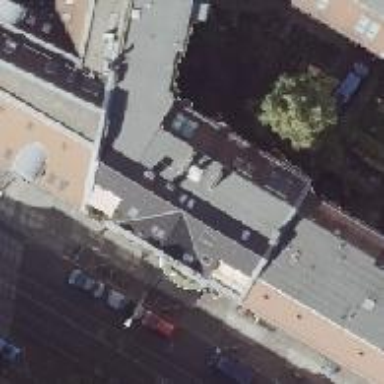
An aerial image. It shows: Restaurant.